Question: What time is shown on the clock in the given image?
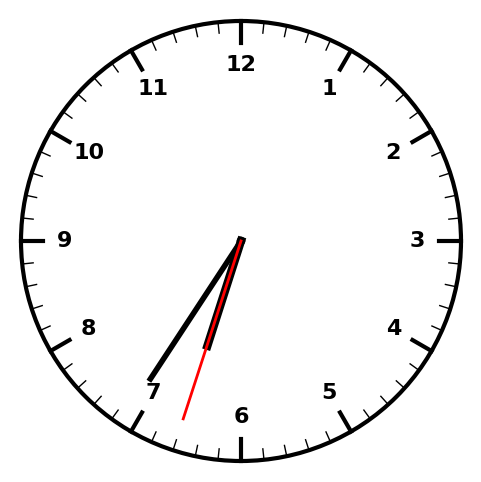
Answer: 06:35:33